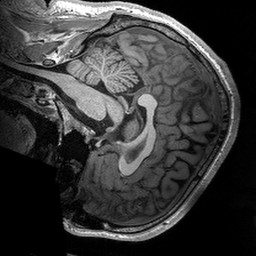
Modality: T1w
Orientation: sagittal
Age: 25
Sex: male
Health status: healthy
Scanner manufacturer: siemens
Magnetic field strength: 3 T
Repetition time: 2.53 s
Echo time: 0.00288 s